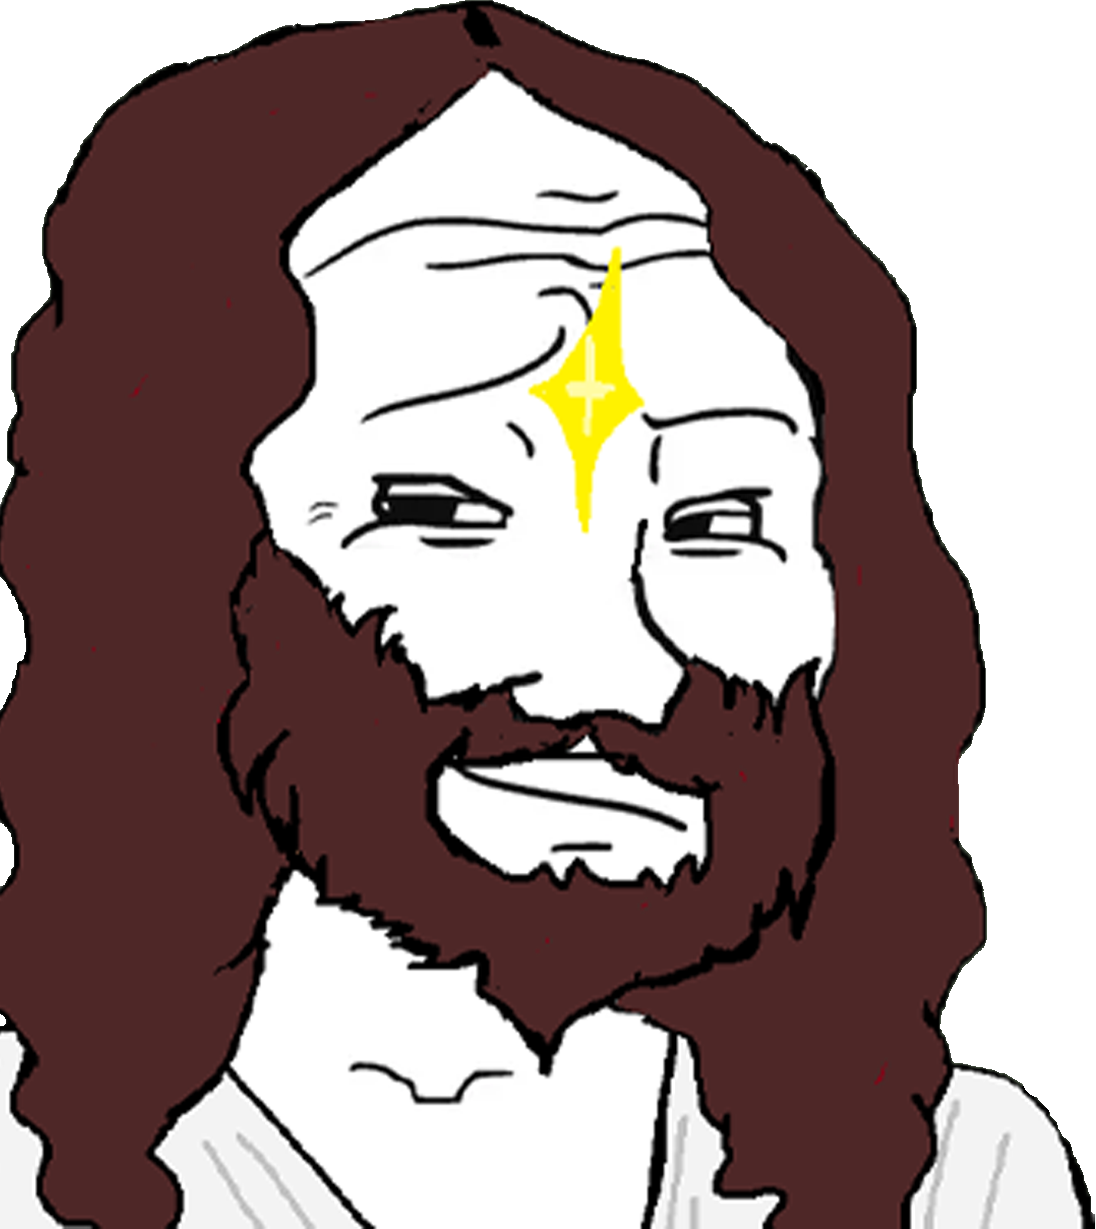
Label: 5_Smugjak